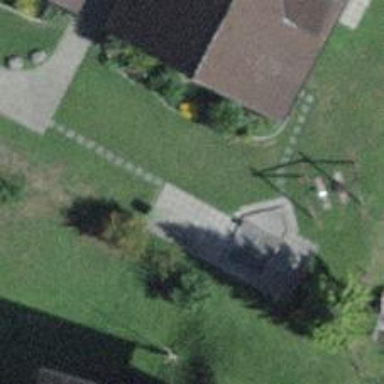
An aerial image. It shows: Playground area for leisure land.